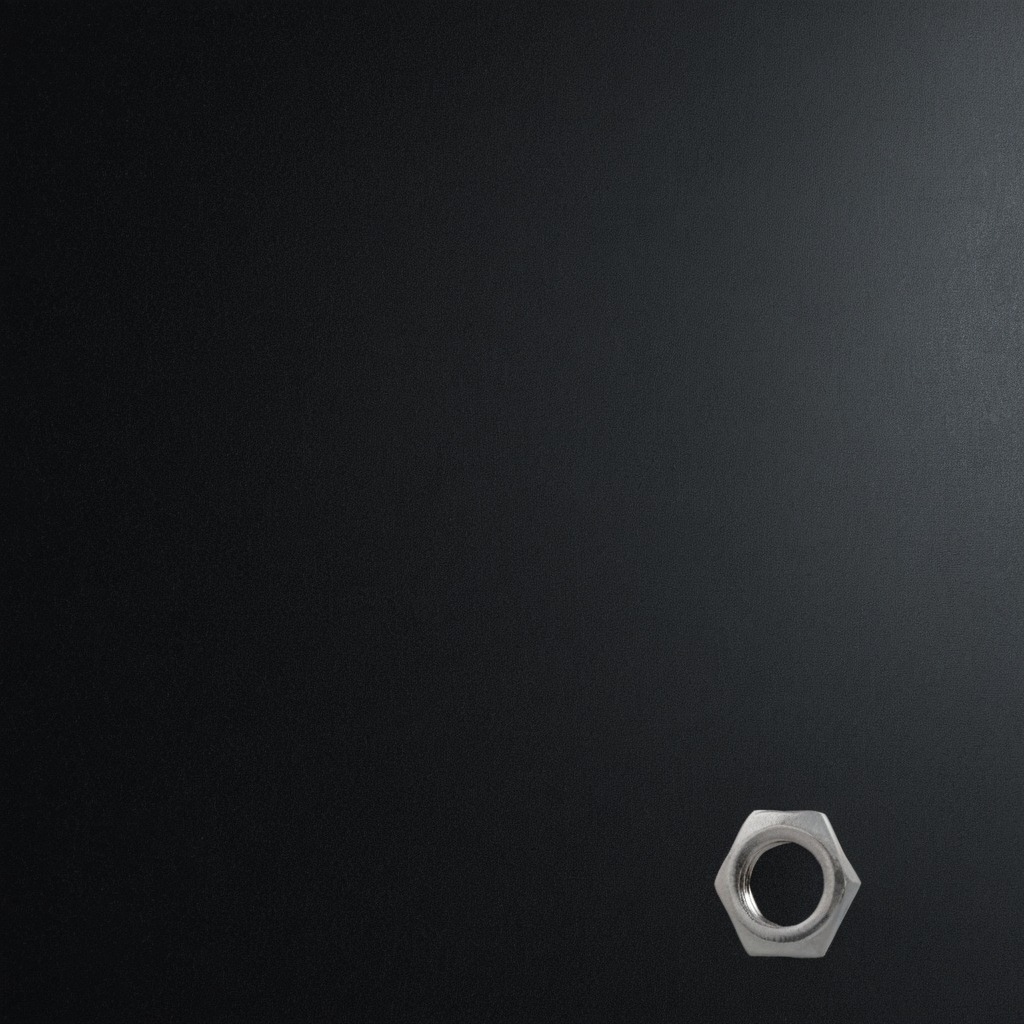
A metal nut lies on a clean granite tabletop covered with a black rubber mat inside a workshop at night dim ambient light soft shadows worn but beneath the mat.